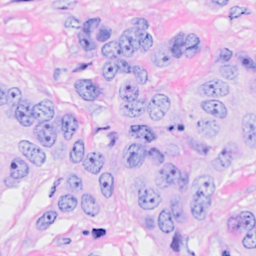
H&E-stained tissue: Breast